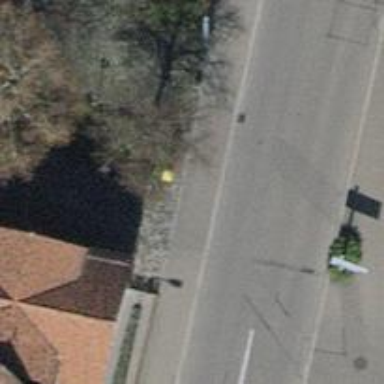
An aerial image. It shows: Post box.